【题型】填空题　【知识点】平面几何　【难度】easy
已知：如图, $AD \parallel BE \parallel CF$, 已知 $AB = 5$, $DE = 6$, $AC = 15$。

求：$EF$ 的长等于 $\underline{\quad }$。

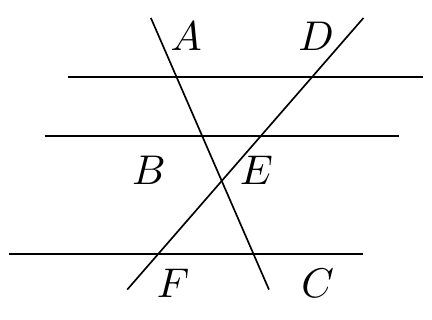
【解答】
解：$\because$ $AD \parallel BE \parallel CF$,

$\therefore$ $\frac{AB}{AC} = \frac{DE}{DF}$,

$\because$ $AB = 5$, $DE = 6$, $AC = 15$,

$\therefore$ $\frac{5}{15} = \frac{6}{DF}$,

解得 $DF = 18$,

$\therefore$ $EF = DF - DE = 18 - 6 = 12$,

故答案为：12。

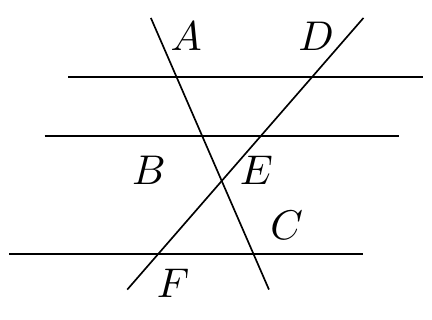